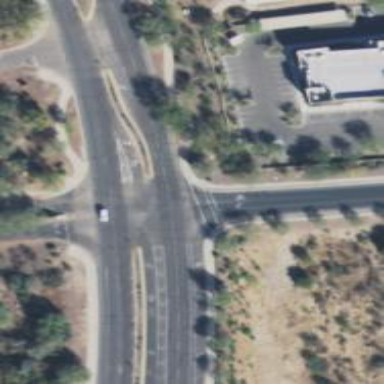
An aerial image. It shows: Uncontrolled crossing on the road.